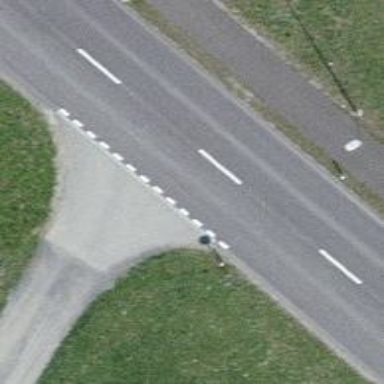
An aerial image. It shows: Secondary road with track for cycling on the left side.